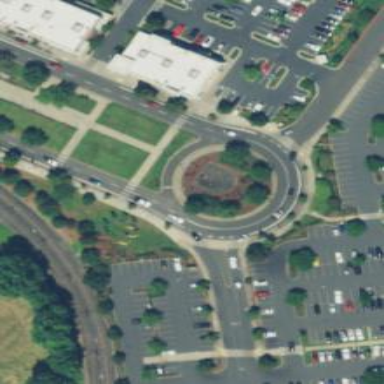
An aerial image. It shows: Secondary road around roundabout.